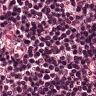
Metastatic tissue present: no